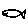
Label: fish